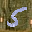
Label: 5